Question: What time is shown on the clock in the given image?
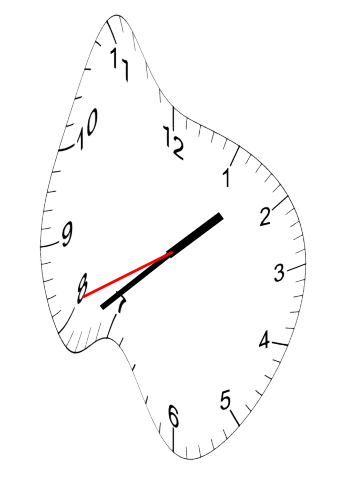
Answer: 01:38:41